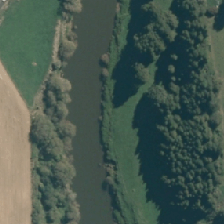
Land cover: indigenous_forest